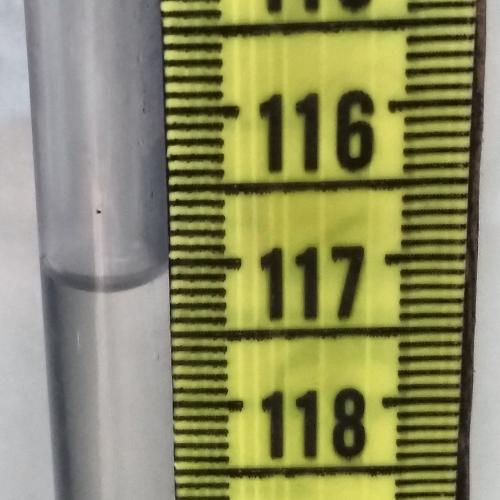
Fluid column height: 117.1 cm